七年级 · 计数
为积极响应我市创建 “全国卫生城市” 的号召, 某校1500名学生参加了卫生知识竞赛, 成绩记为 $A 、 B 、 C 、 D$ 四等, 从中随机抽取了部分学生成绩进行统计, 绘制成如图两幅不完整的统计图表, 根据图表信息, 以下说法不正确的是( )

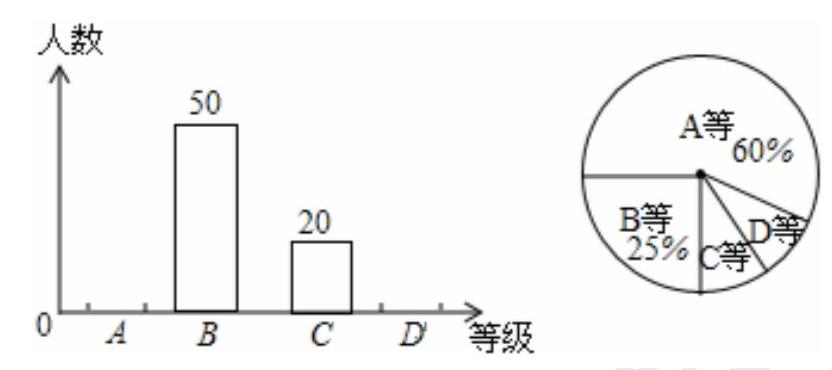
A. $D$ 等所在扇形的圆心角为 $15^{\circ}$

B. 样本容量是 200

C. 样本中 $C$ 等所占百分比是 $10 \%$

D. 估计全校学生成绩为 $A$ 等大约有 900 人

答案: A
解析: 【答案】A

【解析】

【分析】

本题考查的是条形统计图和扇形统计图的综合运用, 读懂统计图, 从不同的统计图中得到必要的信息是解决问题的关键. 条形统计图能清楚地表示出每个项目的数据; 扇形统计图直接反映部分占总体的百分比大小.

结合统计图的数据, 正确的分析求解即可得出答案.

【解答】

解: 样本容量是 $50 \div 25 \%=200$, 故 $B$ 正确;

样本中 $C$ 等所占百分比是 $\frac{20}{200} \times 100 \%=10 \%$, 故 $C$ 正确;

估计全校学生成绩为 $A$ 等大约有 $1500 \times 60 \%=900$ 人, 故 $D$ 正确;

$D$ 等所在扇形的圆心角为 $360^{\circ} \times(1-60 \%-25 \%-10 \%)=18^{\circ}$, 故 $A$ 不正确.

故选 $A$.